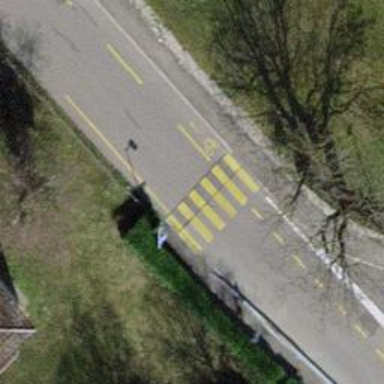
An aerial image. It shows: Zebra crossing on the road.